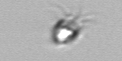
Label: Balanion